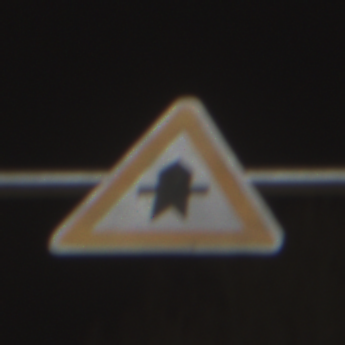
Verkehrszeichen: Vorfahrt
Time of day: Night
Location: Outdoor (Urban)
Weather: Clear
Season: NotSpecified
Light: Artificial